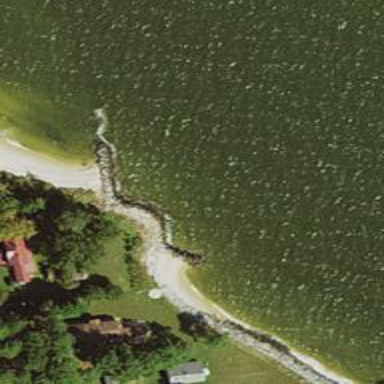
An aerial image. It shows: Breakwater structure.